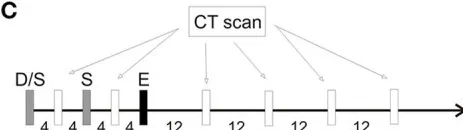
Characteristics of IMT. (C) Workflow for CT scan and longitudinal CTCs collection during treatment.
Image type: chart (chart)